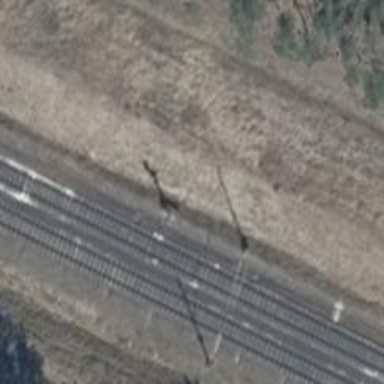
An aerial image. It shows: Railway signal.